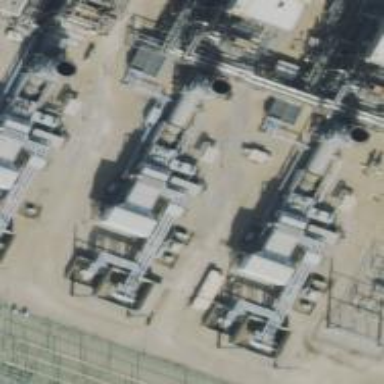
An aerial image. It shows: Gas turbine generator is in use.